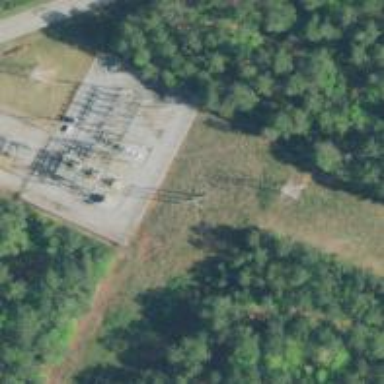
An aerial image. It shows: Power tower.